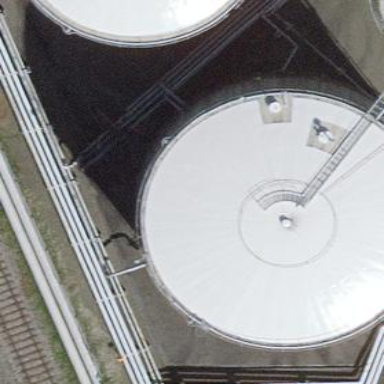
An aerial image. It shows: Storage tank building.